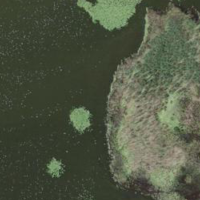
EUNIS habitat code: 23
Species observed at this site:
Sterna hirundo
Ardea alba